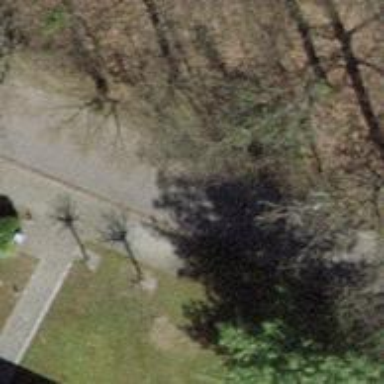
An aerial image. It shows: Retaining wall made of grass paver.